Interaction volume radius: 5 \u00c5
Interaction volume height: 10 \u00c5
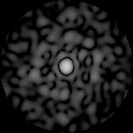
Disorder parameter: 0.8319